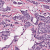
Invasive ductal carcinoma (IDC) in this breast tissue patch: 1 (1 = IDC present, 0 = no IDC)